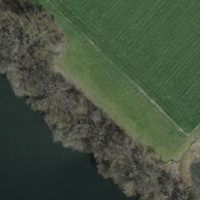
EUNIS habitat code: 25
Species observed at this site:
Larus michahellis
Fulica atra
Anas platyrhynchos
Podiceps cristatus